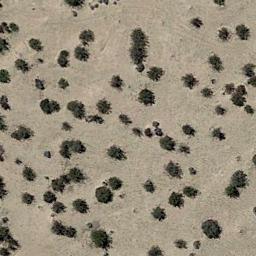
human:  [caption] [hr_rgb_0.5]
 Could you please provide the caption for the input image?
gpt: Some disconnected green chaparrals grow in the desert .

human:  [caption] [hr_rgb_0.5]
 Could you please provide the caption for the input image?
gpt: There are some bushes make up the chaparral on the desert .

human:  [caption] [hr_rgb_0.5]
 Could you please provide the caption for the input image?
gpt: There are dozens of trees in this desert .

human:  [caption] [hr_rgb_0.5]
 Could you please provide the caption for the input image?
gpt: Chaparral is evenly distributed on the sand .

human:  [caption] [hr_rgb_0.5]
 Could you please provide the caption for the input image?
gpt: The vegetation in the chaparral is approximately the same size .